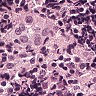
Metastatic tissue present: no